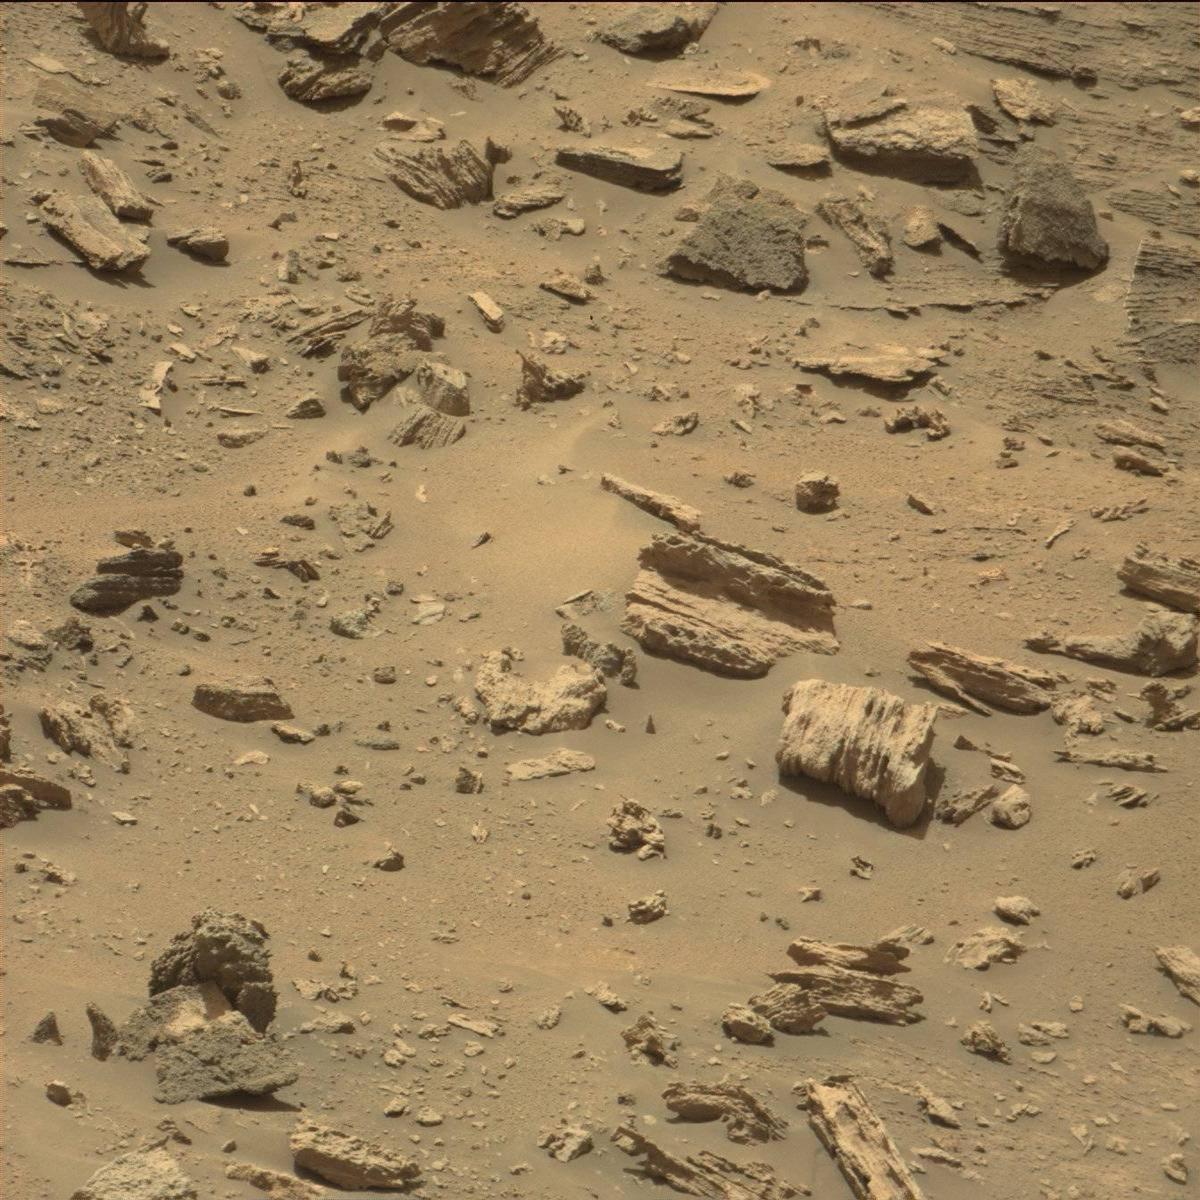
Terrain classes present: Bedrock, Sand / Soil